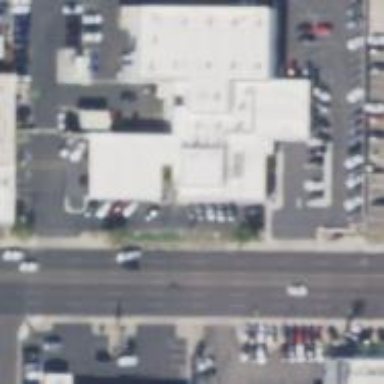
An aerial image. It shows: Building housing car shop.